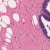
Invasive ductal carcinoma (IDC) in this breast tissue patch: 0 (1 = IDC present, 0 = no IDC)